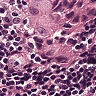
Metastatic tissue present: yes